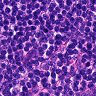
Metastatic tissue present: no